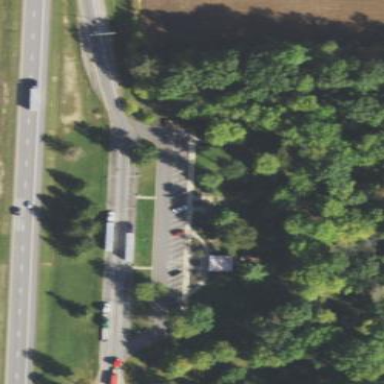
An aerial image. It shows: Rest area along the road.